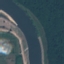
Land use / land cover: River